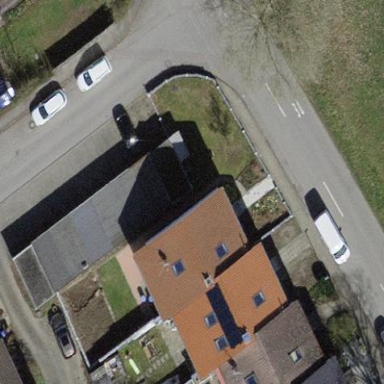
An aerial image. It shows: Gabled roof house.